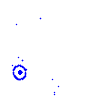
Particle: pion